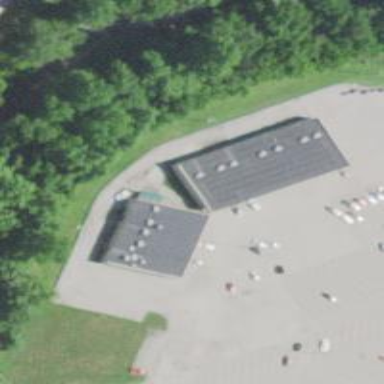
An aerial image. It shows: Veterinary facility.